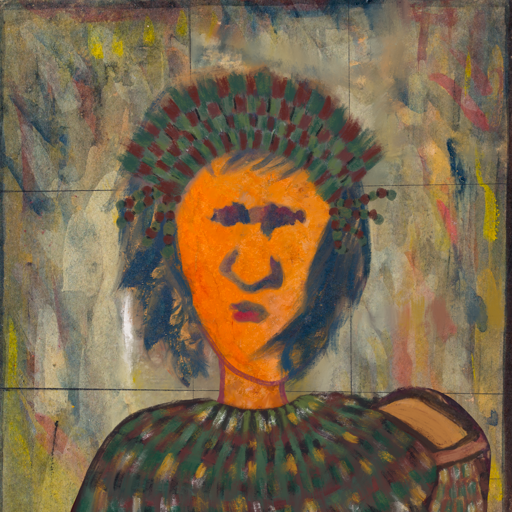
Background: GypsyMother, Head And Neck Front: Hypocrite, Face Front: In_The_Sun, Bust: After_Raid, Hair Front: InTheSun, Head Accessory: After_Raid_Crown, Second Necklace: Blank, Necklace: Blank, Baby: Blank